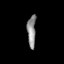
Tissue: skin
Cell type: Others
Senescence score: 0.7567
Nuclear area (px): 273
Mean DAPI intensity: 141.484